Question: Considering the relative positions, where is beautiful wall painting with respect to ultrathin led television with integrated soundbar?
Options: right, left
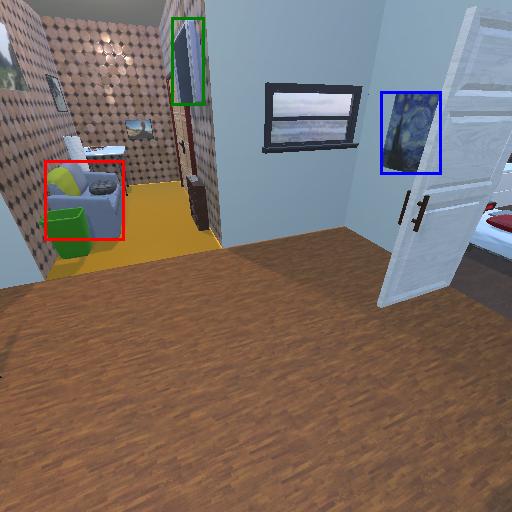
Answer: right